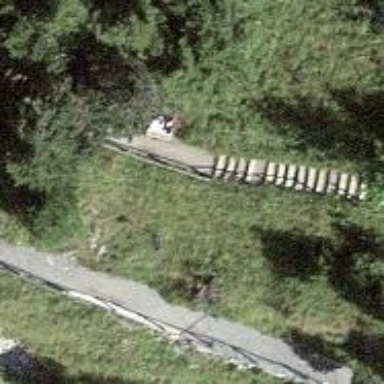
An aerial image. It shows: Unpaved footway.